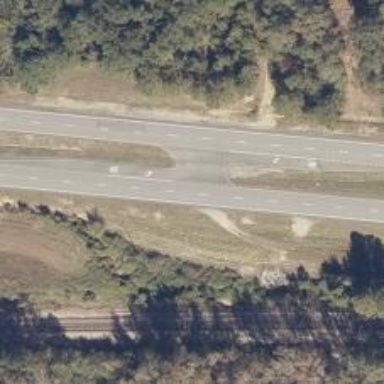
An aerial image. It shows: Primary highway with asphalt surface and dual carriageway.